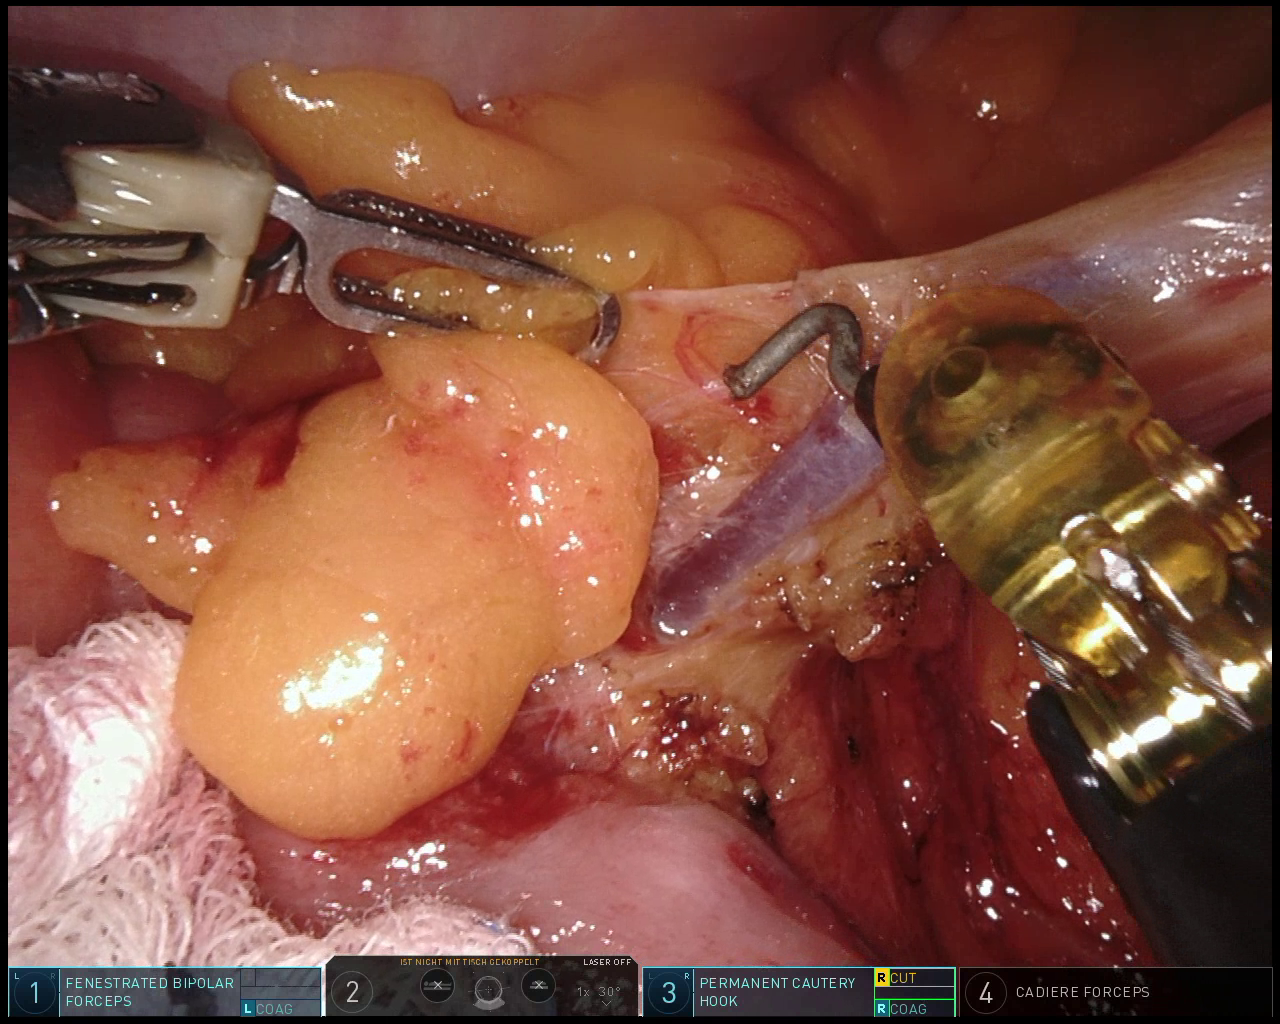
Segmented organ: small_intestine
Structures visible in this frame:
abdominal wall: no
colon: yes
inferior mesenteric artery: no
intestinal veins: yes
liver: no
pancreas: no
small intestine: yes
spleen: no
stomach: no
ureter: no
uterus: no
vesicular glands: no